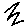
Label: zigzag